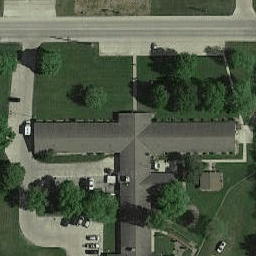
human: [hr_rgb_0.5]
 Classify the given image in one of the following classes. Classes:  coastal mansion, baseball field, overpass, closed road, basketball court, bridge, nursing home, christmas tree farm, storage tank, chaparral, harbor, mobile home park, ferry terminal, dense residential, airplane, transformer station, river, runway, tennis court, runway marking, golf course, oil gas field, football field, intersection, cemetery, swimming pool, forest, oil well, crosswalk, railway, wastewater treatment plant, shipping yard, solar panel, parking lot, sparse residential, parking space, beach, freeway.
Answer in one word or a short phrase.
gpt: nursing home